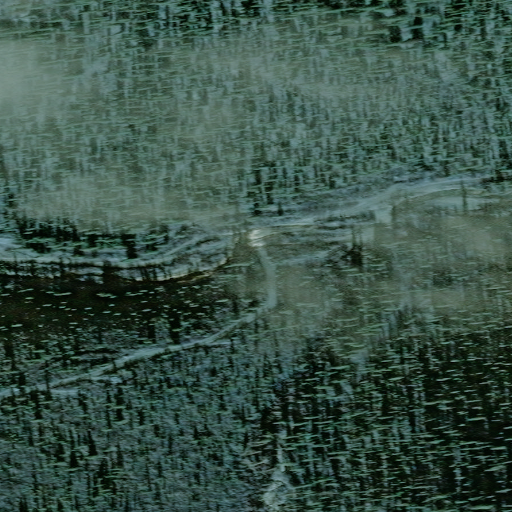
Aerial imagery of valley in Alaska named Sarah Gulch containing only unknown